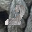
Label: 2